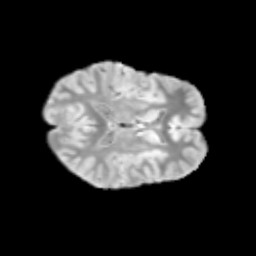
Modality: T2w
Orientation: axial
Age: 12
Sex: female
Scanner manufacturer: siemens
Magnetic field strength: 3 T
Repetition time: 3.8 s
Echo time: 0.07 s